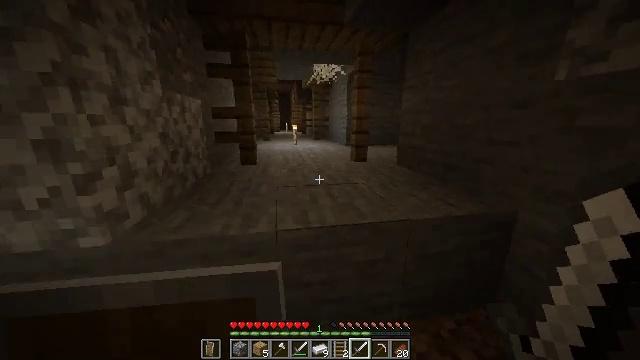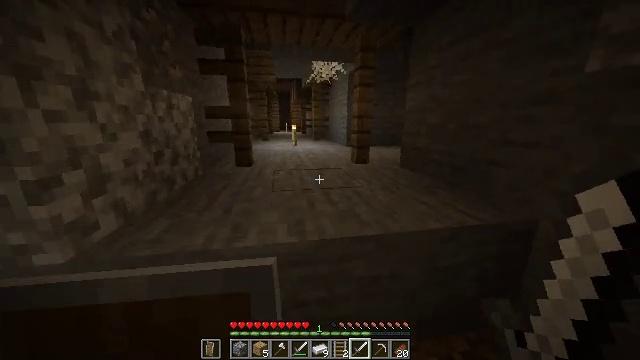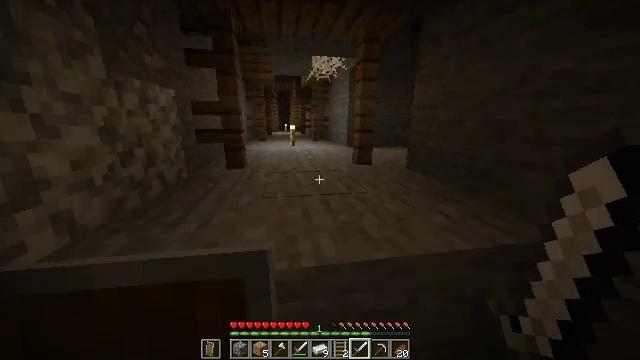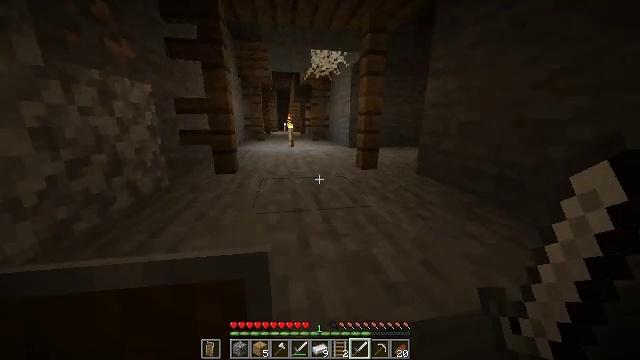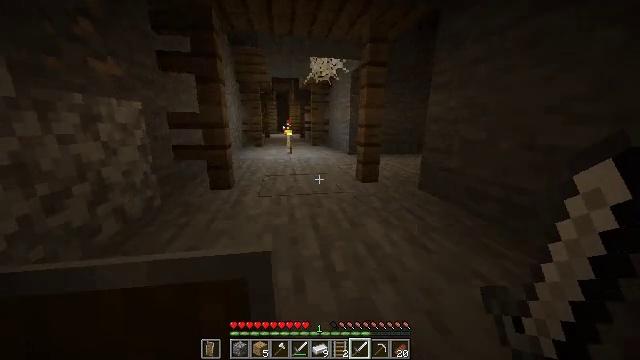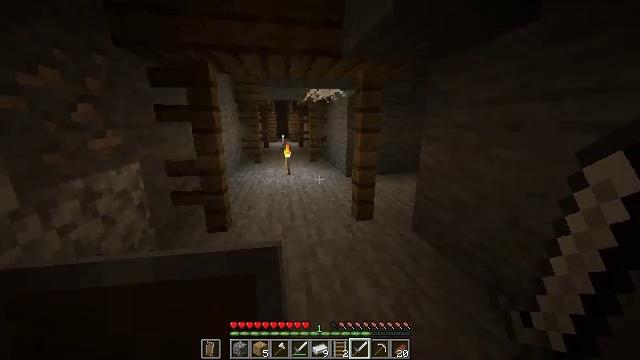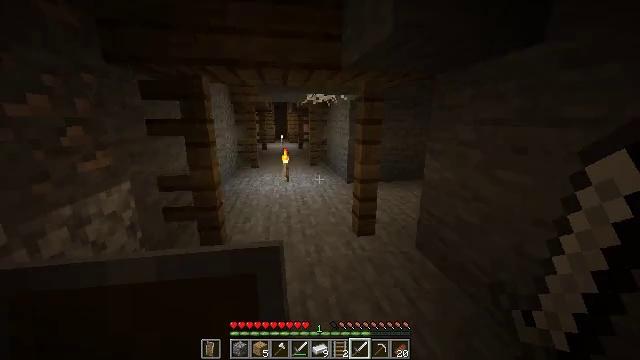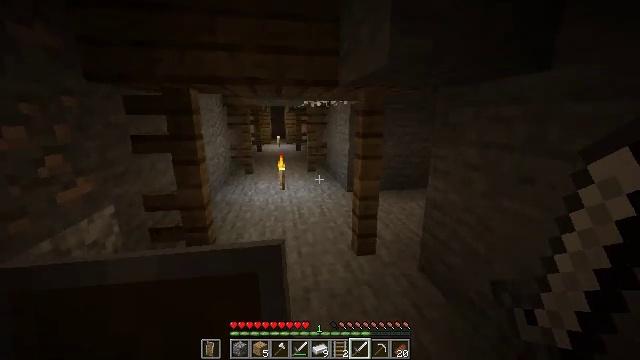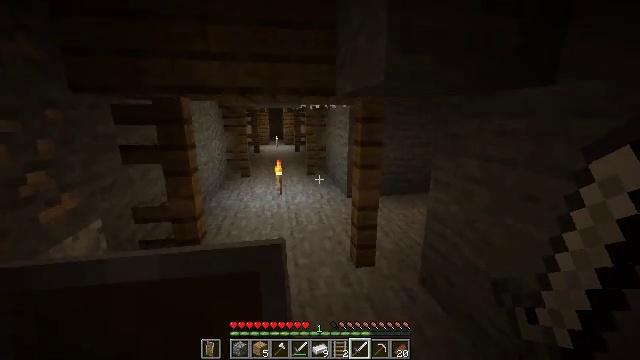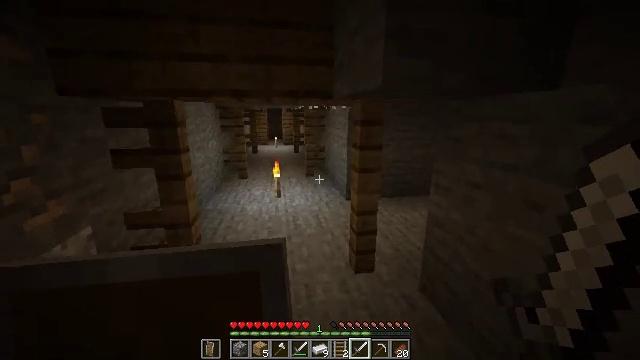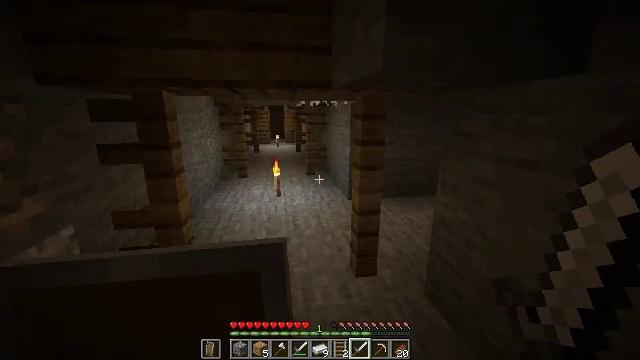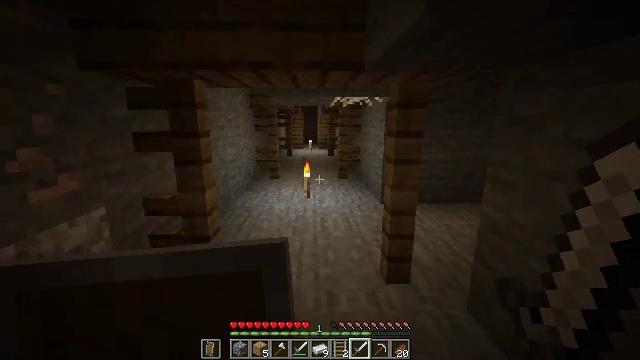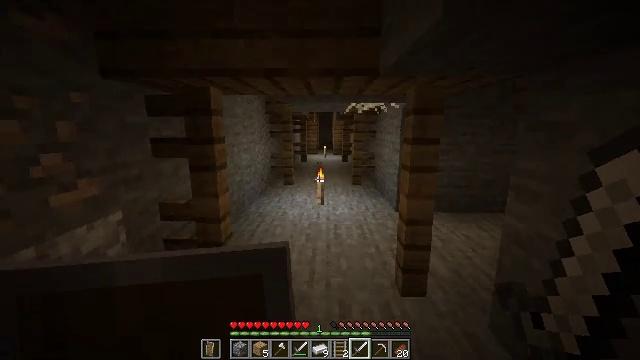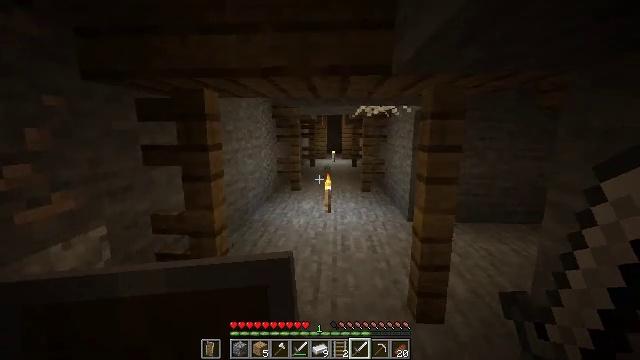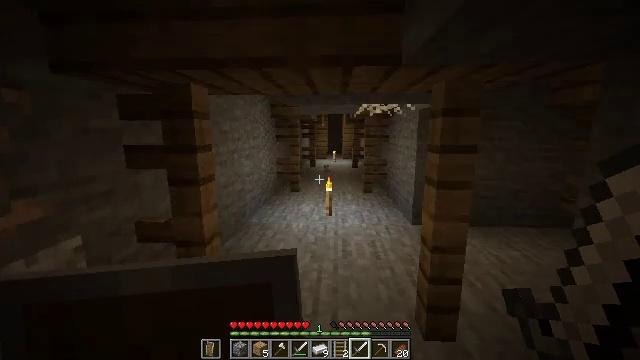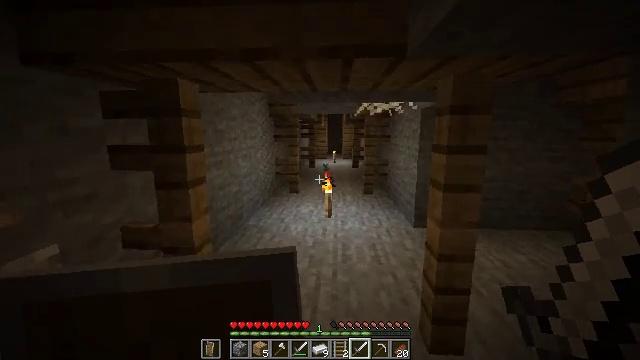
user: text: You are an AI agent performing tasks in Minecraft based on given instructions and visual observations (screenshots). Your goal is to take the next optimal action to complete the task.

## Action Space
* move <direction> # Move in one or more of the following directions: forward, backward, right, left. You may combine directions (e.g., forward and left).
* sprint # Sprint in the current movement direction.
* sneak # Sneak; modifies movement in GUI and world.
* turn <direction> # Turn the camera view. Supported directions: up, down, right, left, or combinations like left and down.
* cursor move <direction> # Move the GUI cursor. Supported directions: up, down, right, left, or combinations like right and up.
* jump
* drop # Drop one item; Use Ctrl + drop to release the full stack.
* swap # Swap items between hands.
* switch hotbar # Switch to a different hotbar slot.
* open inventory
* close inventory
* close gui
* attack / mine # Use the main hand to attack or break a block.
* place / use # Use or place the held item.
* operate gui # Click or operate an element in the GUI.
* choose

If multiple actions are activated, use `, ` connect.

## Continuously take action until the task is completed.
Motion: motion action
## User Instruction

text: Destroy the dangerous spawner.
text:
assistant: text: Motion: move forward
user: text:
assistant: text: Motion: move forward
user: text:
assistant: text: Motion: move forward
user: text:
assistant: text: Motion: move forward, jump
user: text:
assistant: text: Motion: move forward, jump
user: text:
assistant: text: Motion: move forward, jump
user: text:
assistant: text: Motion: move forward, jump
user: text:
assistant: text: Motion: move forward
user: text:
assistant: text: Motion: move forward
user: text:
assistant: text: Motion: move forward
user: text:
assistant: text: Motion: move forward, turn left and up
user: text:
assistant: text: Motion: move forward, turn left and up
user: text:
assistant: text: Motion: move forward, turn left
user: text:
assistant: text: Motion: move forward
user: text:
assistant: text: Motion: no_op
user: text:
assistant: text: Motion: move forward
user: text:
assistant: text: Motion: move forward
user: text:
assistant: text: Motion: move forward
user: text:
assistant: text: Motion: no_op
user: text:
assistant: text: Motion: move forward
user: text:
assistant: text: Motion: move forward
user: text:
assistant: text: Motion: move forward
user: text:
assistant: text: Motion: move forward
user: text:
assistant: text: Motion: move forward
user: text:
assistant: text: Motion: move forward
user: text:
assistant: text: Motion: move forward
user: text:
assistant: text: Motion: move forward
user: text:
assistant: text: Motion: move forward
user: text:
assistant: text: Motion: move forward
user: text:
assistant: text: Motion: move forward